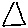
Label: triangle